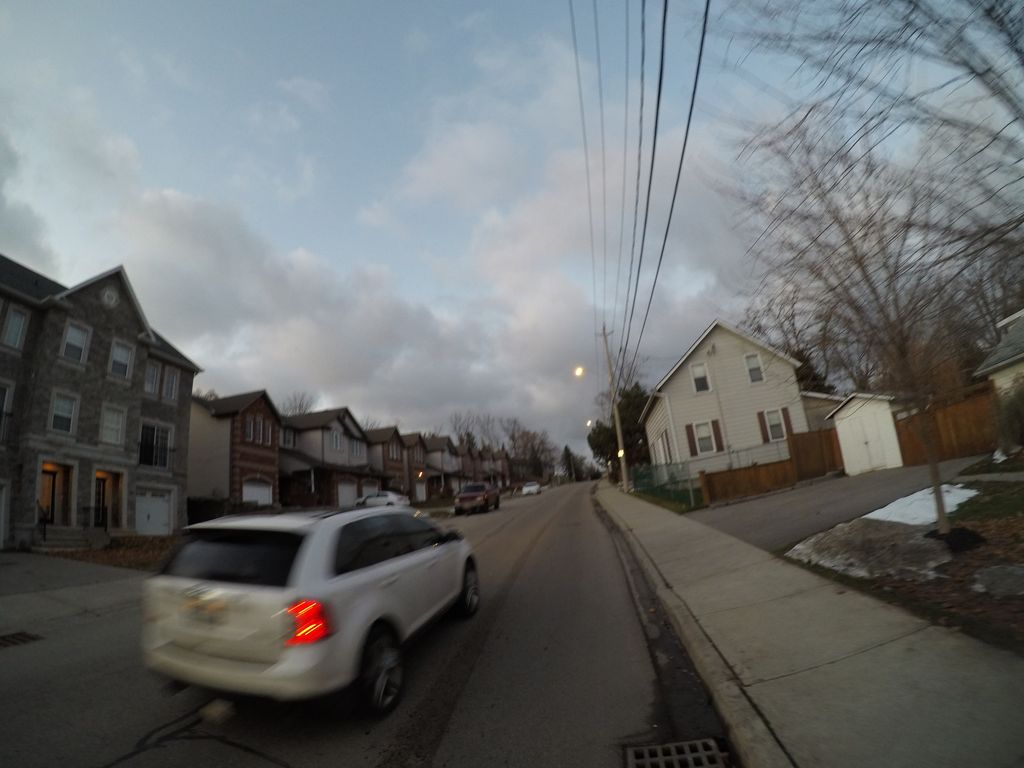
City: kitchener-waterloo